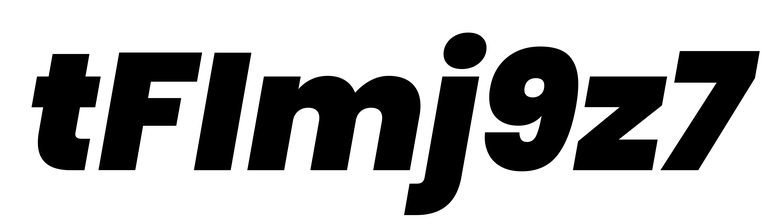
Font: Poppins-BlackItalic